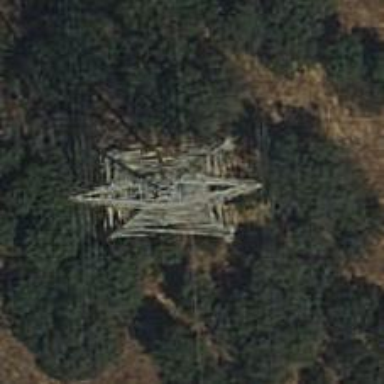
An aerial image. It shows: Power tower.